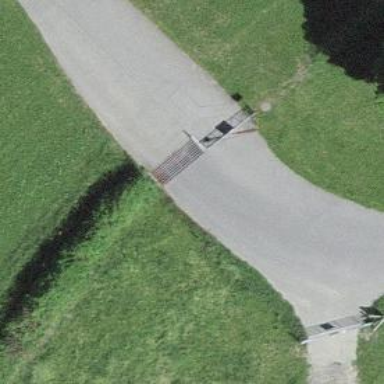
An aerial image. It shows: Cattle grid.